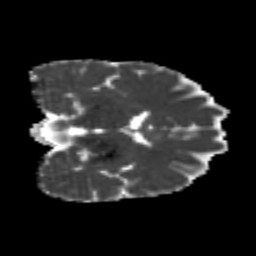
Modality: MD
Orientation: coronal
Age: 22
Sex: female
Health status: healthy
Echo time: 0.074 s